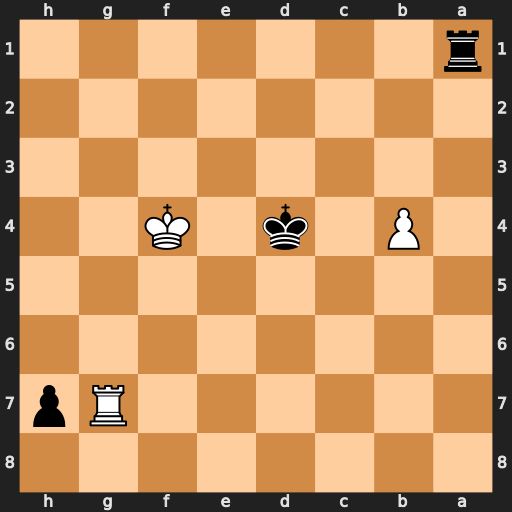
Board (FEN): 8/6Rp/8/8/1P1k1K2/8/8/r7
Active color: b
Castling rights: -
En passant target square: -
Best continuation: Rf1+ Kg5 Rg1+ Kf6 Rxg7 Kxg7 h5